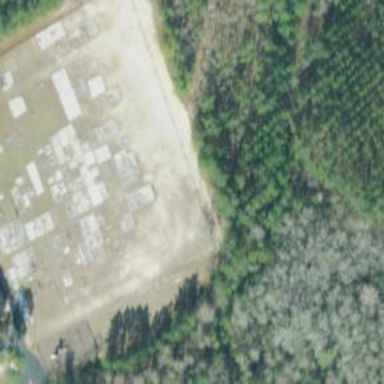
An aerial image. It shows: Graveyard used as cemetery.